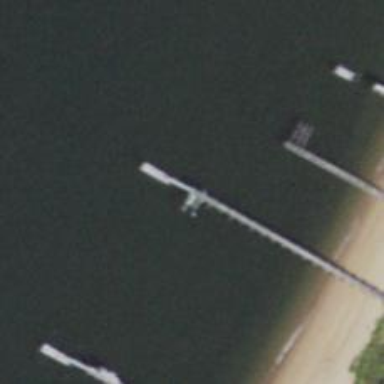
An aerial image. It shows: Man-made pier.